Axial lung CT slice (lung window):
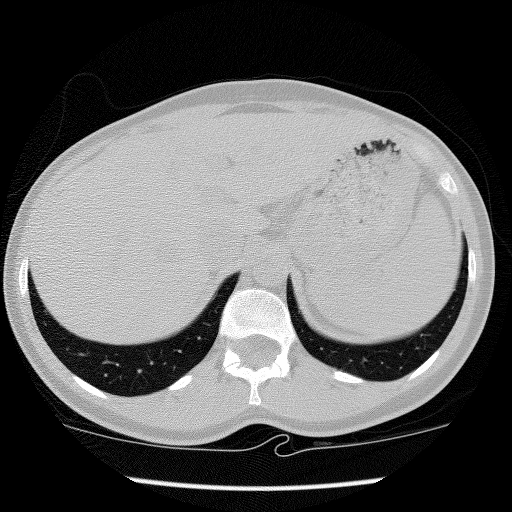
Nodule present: no